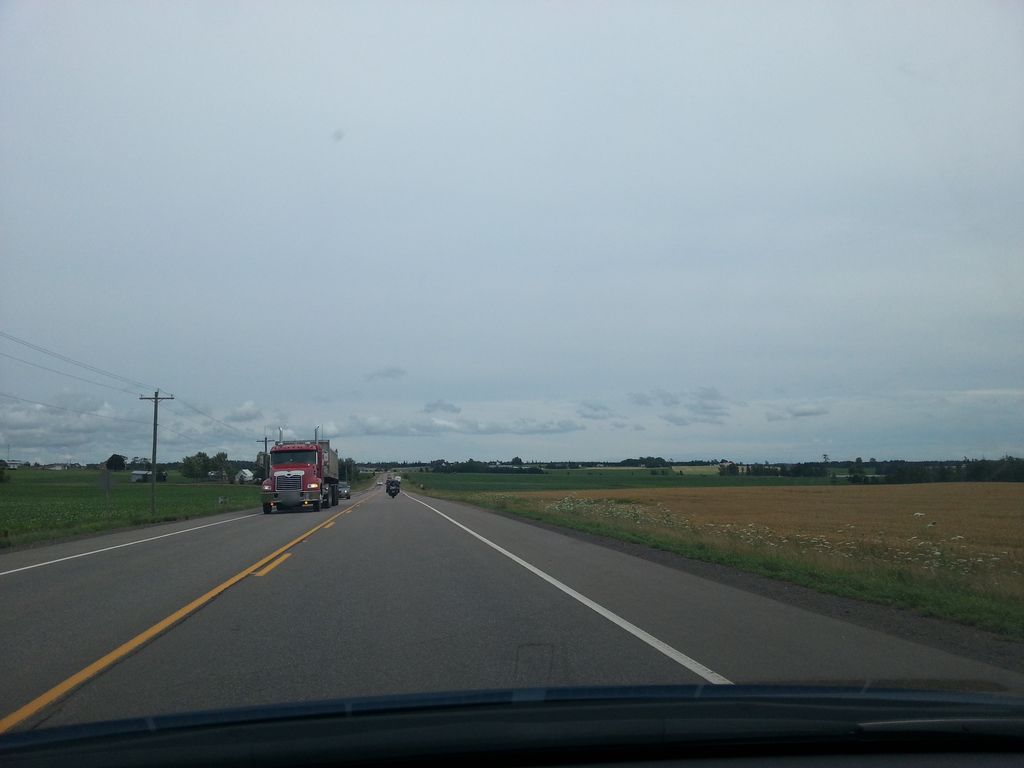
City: charlottetown